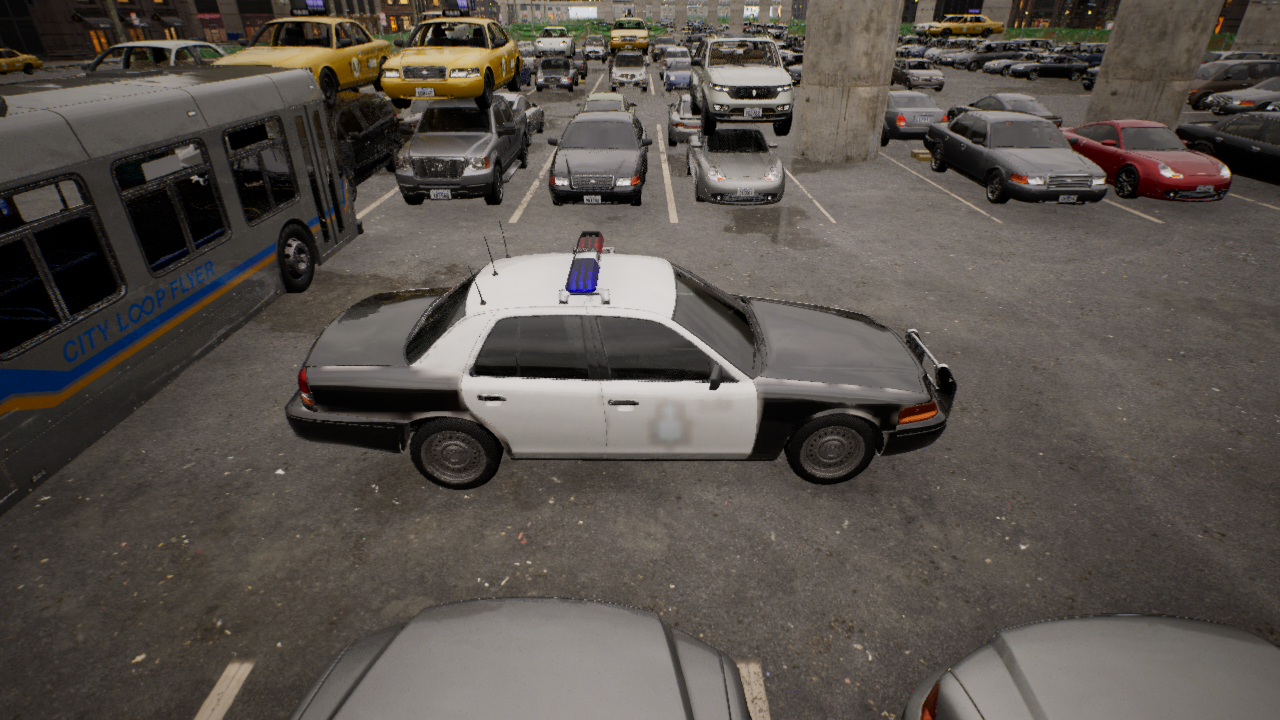
Venue: arterial
Lighting: golden hour
Vehicle rig: sedan